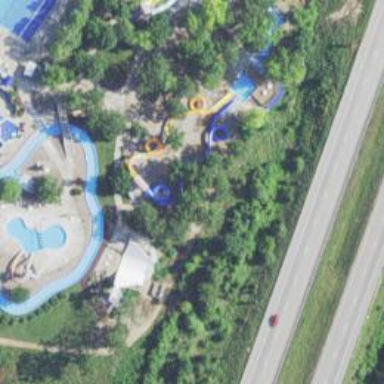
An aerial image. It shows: Water slide attraction.